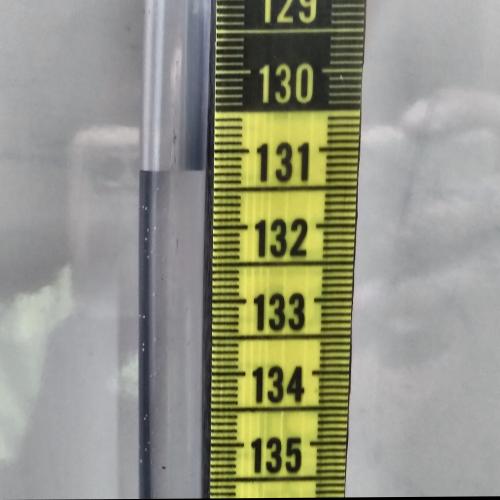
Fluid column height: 131.2 cm